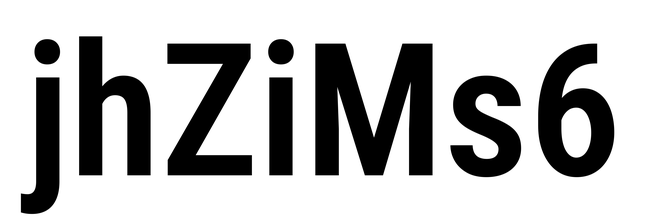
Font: Roboto_Condensed_SemiBold